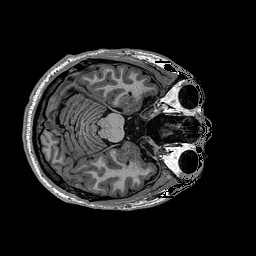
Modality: T1w
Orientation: coronal
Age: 38
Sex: male